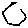
Label: hexagon